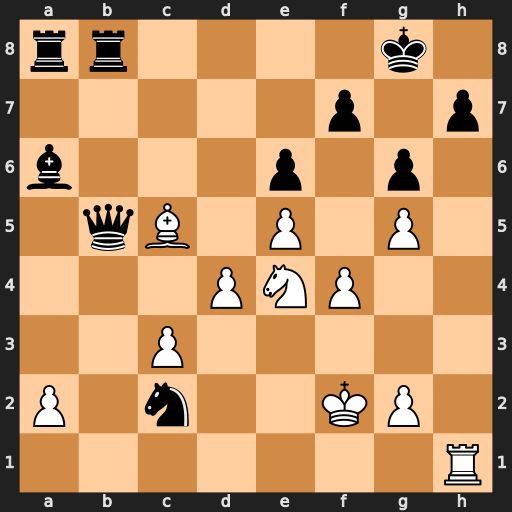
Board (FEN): rr4k1/5p1p/b3p1p1/1qB1P1P1/3PNP2/2P5/P1n2KP1/7R
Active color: w
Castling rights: -
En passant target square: -
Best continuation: Nf6+ Kg7 Rxh7#